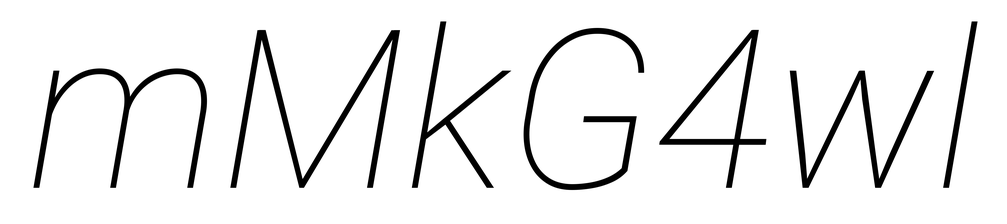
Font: Roboto-Italic_Thin_Italic